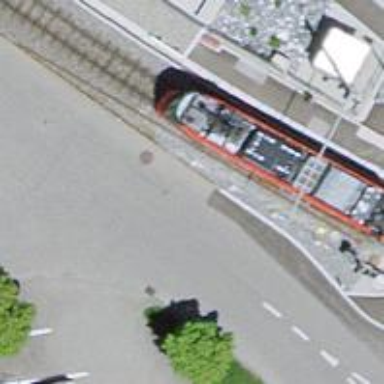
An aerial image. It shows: Stop position for public transport on the railway.